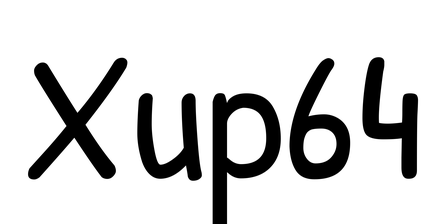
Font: PatrickHand-Regular